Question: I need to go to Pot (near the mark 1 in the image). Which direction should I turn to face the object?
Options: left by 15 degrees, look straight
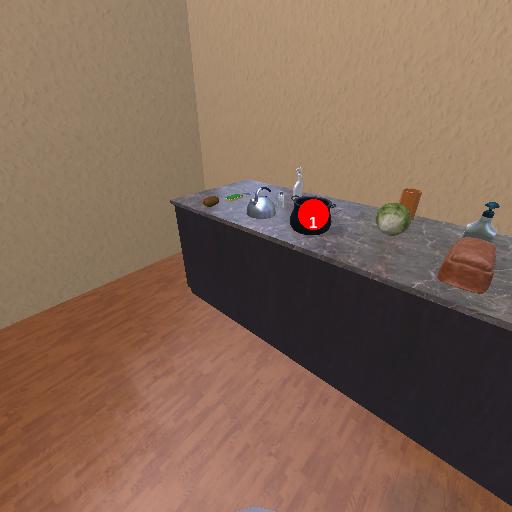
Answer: left by 15 degrees